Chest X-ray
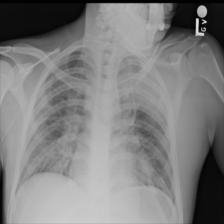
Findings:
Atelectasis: negative
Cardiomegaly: negative
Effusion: negative
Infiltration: negative
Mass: positive
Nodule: positive
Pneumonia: negative
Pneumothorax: negative
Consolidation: positive
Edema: negative
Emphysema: negative
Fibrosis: negative
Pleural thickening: negative
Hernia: negative